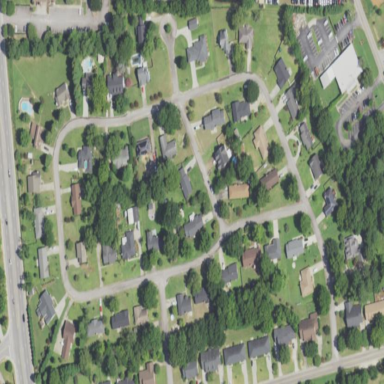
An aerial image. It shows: Residential area consisting of single-family homes in subdivision.